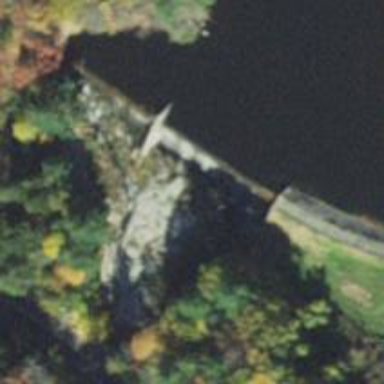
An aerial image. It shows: Dam across waterway.